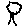
Label: tree